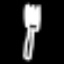
Label: fork